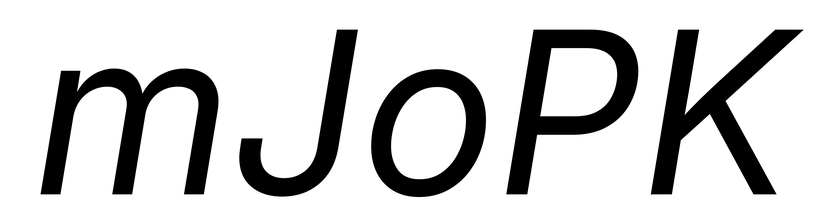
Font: Inter-Italic_Italic